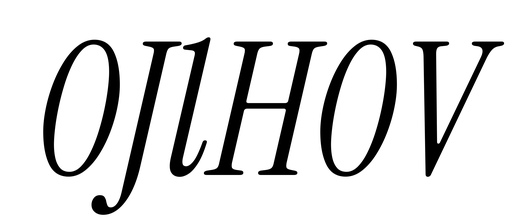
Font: InstrumentSerif-Italic